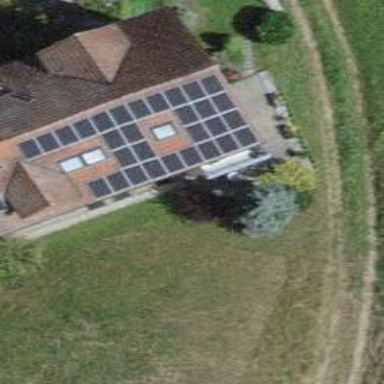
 consisting of solar photovoltaic panels."